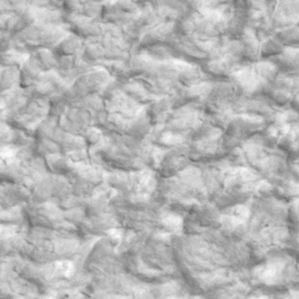
Label: non_frost